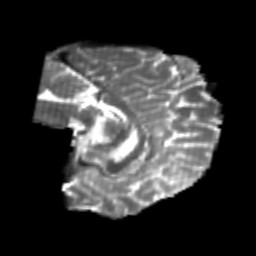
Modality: T2w
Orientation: sagittal
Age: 22
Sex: male
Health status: healthy
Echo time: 0.074 s